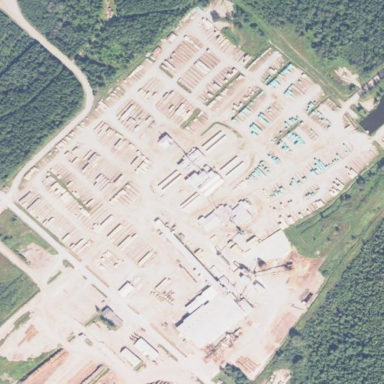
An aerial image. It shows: Industrial area designated for lumber yard.